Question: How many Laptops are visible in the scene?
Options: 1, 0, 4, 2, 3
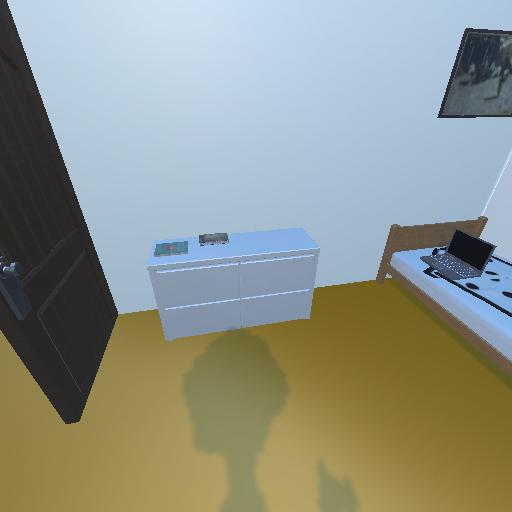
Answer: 1